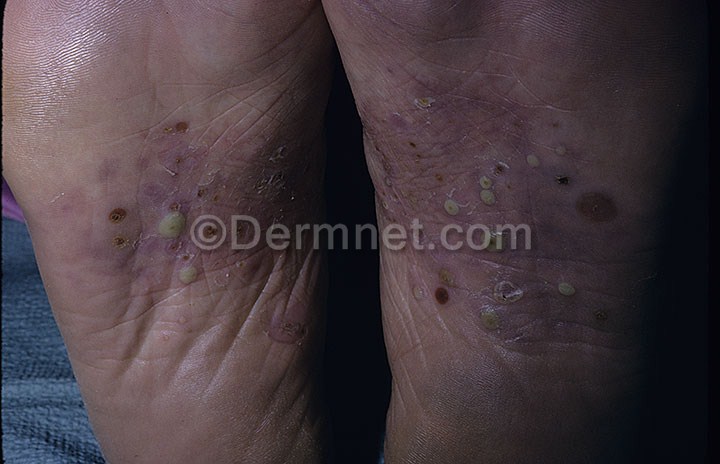
Disease: Psoriasis pictures Lichen Planus and related diseases